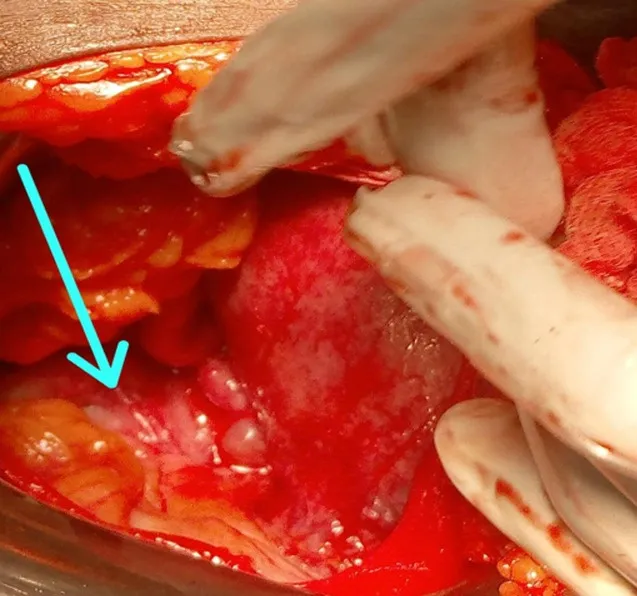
intraoperative discovery of two very distinct completely separate hemi-uteri; the left hemi-uterus is pregnant; the non-pregnant right hemi-uterus is enlarged and globular (arrow); both hemi-uteri have the same cervix.
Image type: medical_photograph (other_medical_photograph)